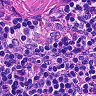
Metastatic tissue present: no